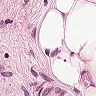
Metastatic tissue present: yes